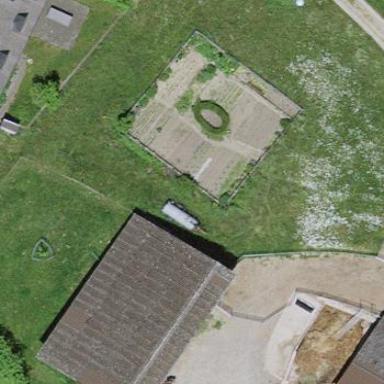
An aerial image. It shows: Shed.